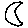
Label: moon